Aerial crown-view tile of a tropical tree (Barro Colorado Island, Panama), acquired 20241014:
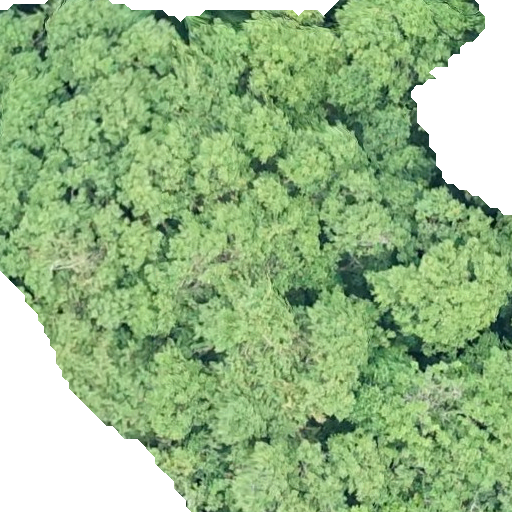
Species: Hieronyma alchorneoides
GBIF accepted scientific name: Hieronyma alchorneoides
Crown area: 391.331 m²